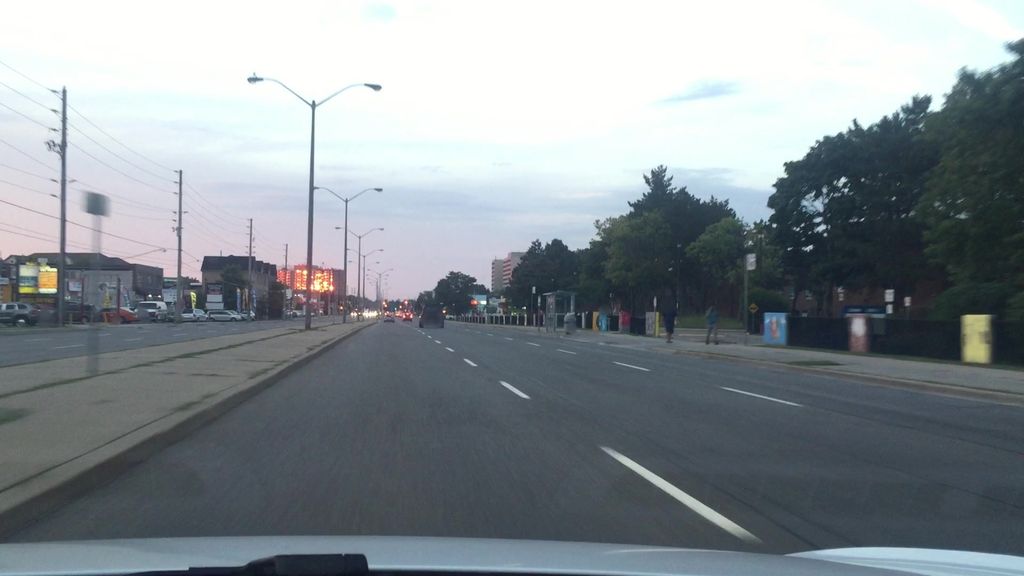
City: toronto